Question: I am trying to develop a libgdx game. i want to implement a selection screen. Till now i have implemented horizontal scrollpane and it is working fine.
Now i want to implement scrolling on the click on the button. You can check the image attached.

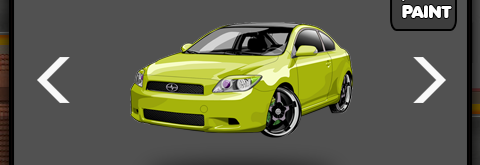
Answer: for the answer look this link <URL>